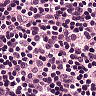
Metastatic tissue present: no